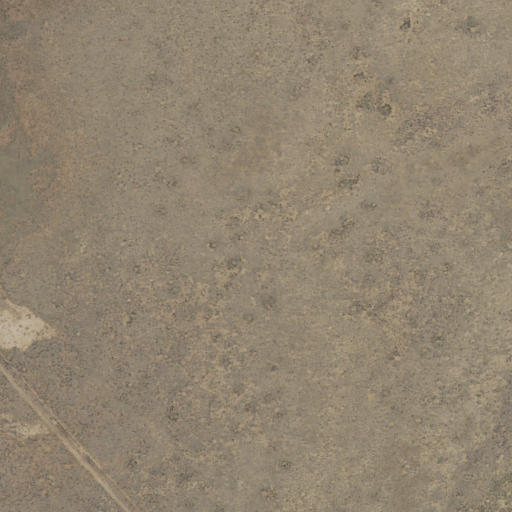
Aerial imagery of valley in New Mexico named Veteado Draw containing only shrub